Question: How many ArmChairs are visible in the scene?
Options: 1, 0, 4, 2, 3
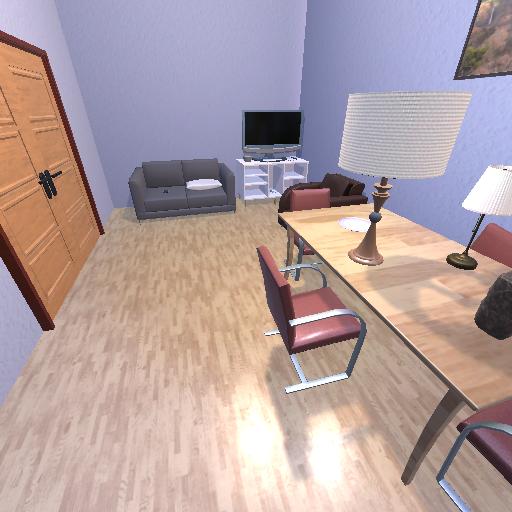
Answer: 1